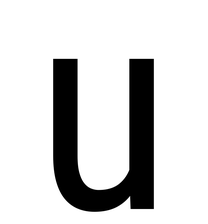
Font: Roboto_Condensed_Regular